Question: I had taken co-relation of image with LOG filter via imfilter command.
'''
z=imfilter(I,fspecial('log',11,1.5));
figure
imshow(z);
'''
Image:

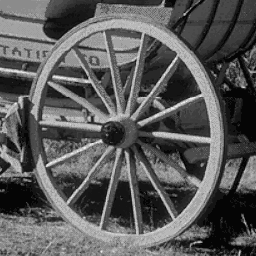
Answer: Converting the image to double (double precision) will resolve the issue because imread command took the image in default unit8 (unsigned int) format.